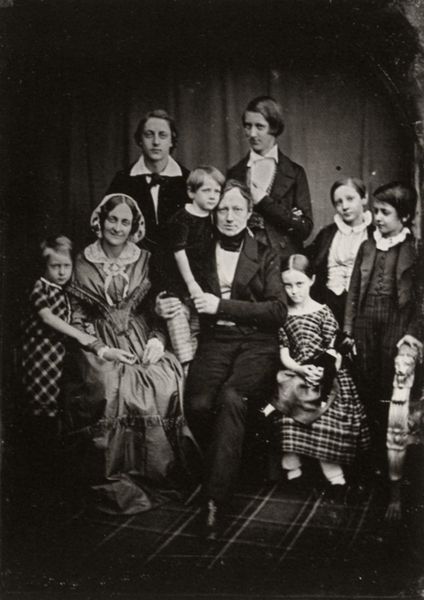
Titel: Johann O.P. Bartels mit seiner Familie
Künstler: Carl Ferdinand Stelzner
Standort: Hamburg
Institution: Museum für Hamburgische Geschichte
Schlagwörter: dunkel, gruppe, mann, weiß, menschen, mädchen, sitzen, frau, grau, kariert, kleid, kleider, raum, schwarz, dame, haube, karo, karriert, muster, teppich, alt, anzug, hemd, arm, kragen, mensch, spitze, bild, herr, hände, portrait, porträt, vorhang, boden, sessel, sitzend, stehend, eltern, familie, familienbildnis, familienporträt, mutter, tochter, vater, mittelscheitel, kinder, pferd, lächeln, buben, jungen, knaben, hemden, atelier, stube, junge, fein, geschwister, foto, fotografie, photographie, knabe, bub, schwarz-weiß, viele, gruppenbild, puppe, puppen, photo, ehepaar, dunke, antik, familienbild, porträit, fotographie, töchter, sohn, familienportrait, söhne, zehn, gruppenfoto, atelieraufnahme, patriarch, eltrern, töchetr, kleid kariert, zehn personen, oskar wilde